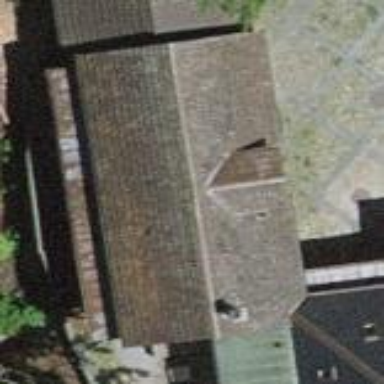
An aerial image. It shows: Garage.